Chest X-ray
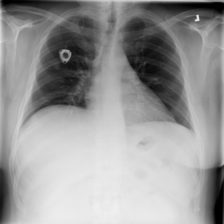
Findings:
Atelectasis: negative
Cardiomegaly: negative
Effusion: negative
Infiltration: negative
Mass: negative
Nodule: negative
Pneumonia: negative
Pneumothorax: negative
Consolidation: negative
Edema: negative
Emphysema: negative
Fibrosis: negative
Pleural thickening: negative
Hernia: negative